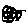
Label: hexagon